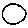
Label: circle